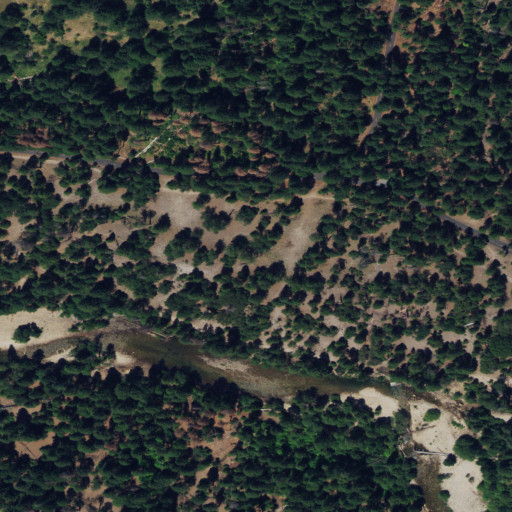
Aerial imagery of ridge(s) in California named Medial Moraine containing evergreen forest and herbaceous wetlands